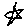
Label: star